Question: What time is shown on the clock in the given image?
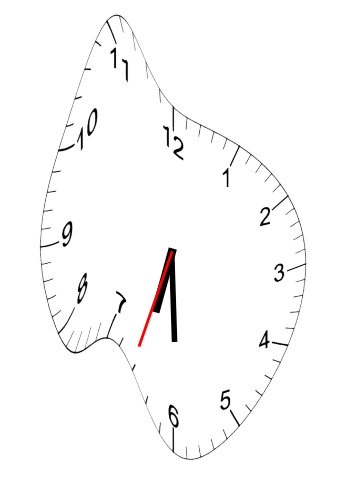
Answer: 06:29:33